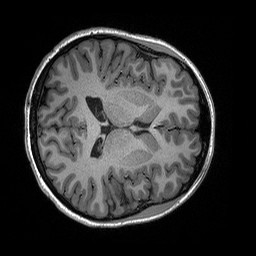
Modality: T1w
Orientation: axial
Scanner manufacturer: siemens
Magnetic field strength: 3 T
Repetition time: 2.3 s
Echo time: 0.00294 s